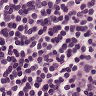
Metastatic tissue present: no